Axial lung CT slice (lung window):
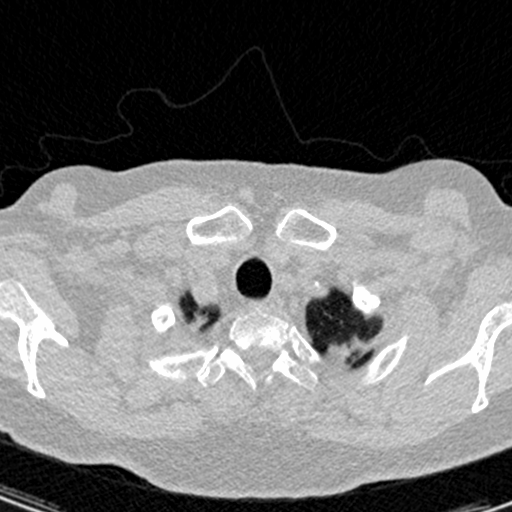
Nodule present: no